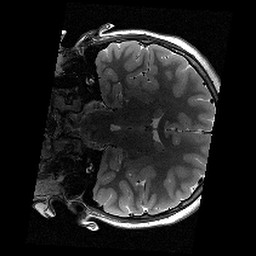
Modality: T2w
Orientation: coronal
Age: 10
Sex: female
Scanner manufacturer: siemens
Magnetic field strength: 3 T
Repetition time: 9.23 s
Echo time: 0.067 s